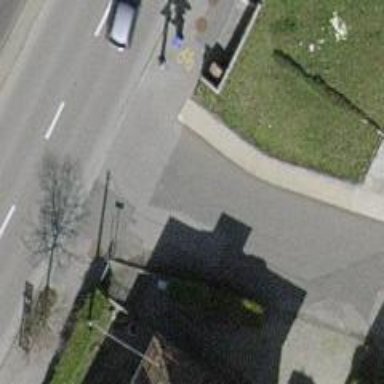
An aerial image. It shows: Unmarked crossing on the road.